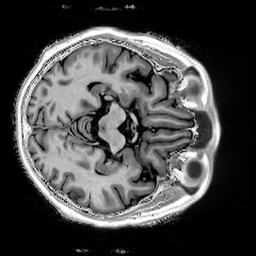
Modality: T1w
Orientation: axial
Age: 68
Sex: female
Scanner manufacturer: siemens
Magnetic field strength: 3 T
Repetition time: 5 s
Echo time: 0.00298 s